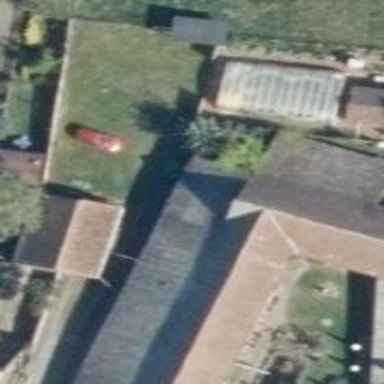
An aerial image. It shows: Gabled roof on farm auxiliary building.